Field crop: maize
Growth stage: 2
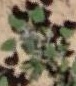
Species: chenopodium